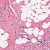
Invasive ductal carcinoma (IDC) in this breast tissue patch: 0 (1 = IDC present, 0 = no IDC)